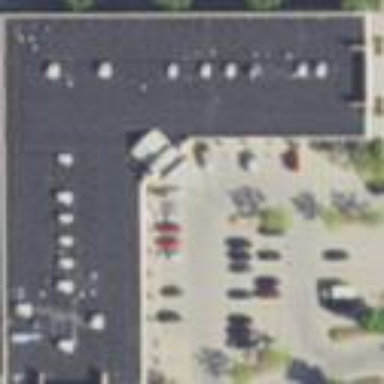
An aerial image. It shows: Retail building.